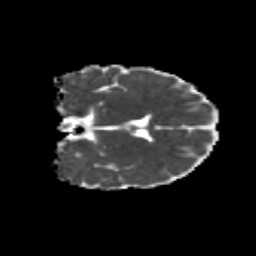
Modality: MD
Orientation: coronal
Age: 10
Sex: female
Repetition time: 9.512 s
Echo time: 0.089 s